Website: lowes
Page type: address-validator
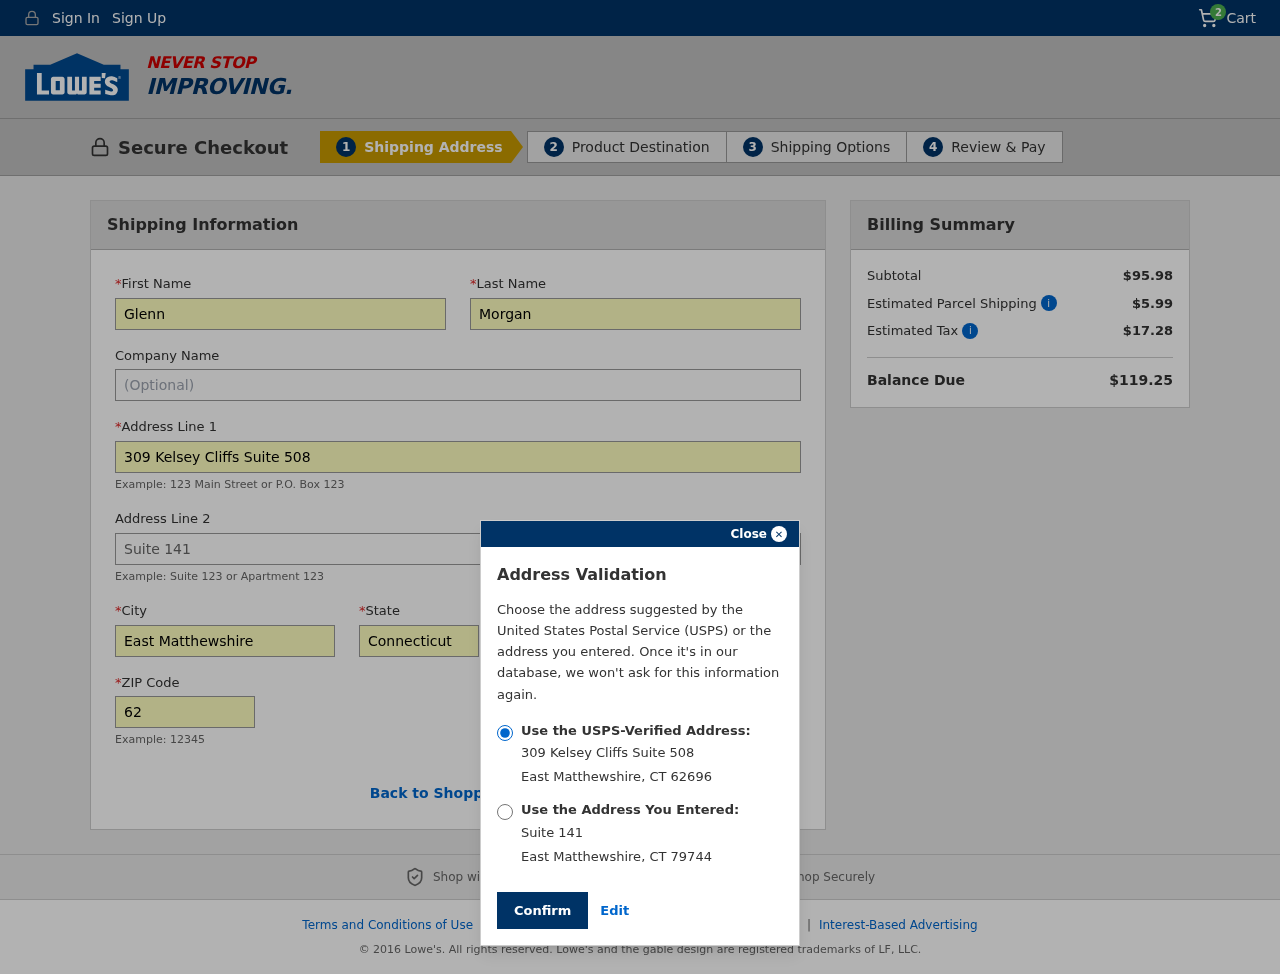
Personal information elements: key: PII_CITY
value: East Matthewshire
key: PII_FIRSTNAME
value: Glenn
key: PII_LASTNAME
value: Morgan
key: PII_POSTCODE
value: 62696
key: PII_POSTCODE2
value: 79744
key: PII_STATE
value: Connecticut
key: PII_STATE_ABBR
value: CT
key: PII_STREET
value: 309 Kelsey Cliffs Suite 508
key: PII_STREET2
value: Suite 141
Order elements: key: ORDER_NUM_ITEMS
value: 2
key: ORDER_SUBTOTAL
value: $95.98
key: ORDER_SHIPPING_COST
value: $5.99
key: ORDER_TAX
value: $17.28
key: ORDER_TOTAL
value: $119.25